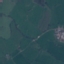
Land use / land cover: Pasture